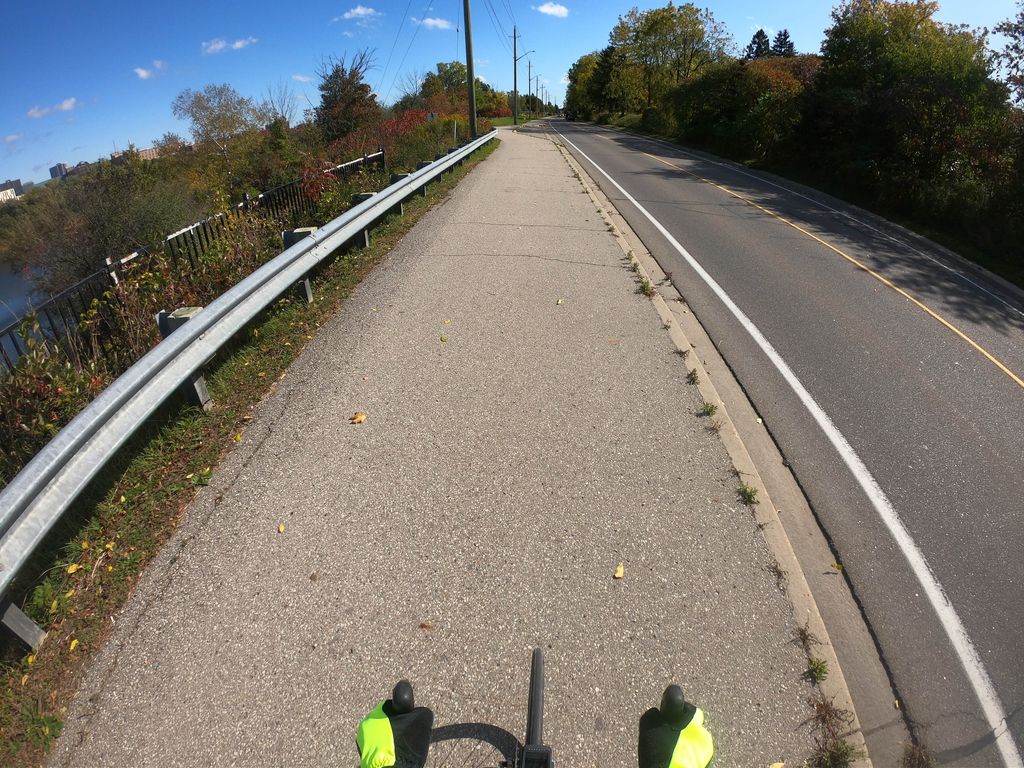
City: kitchener-waterloo